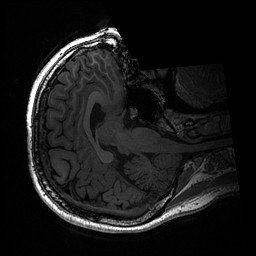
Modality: T1w
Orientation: axial